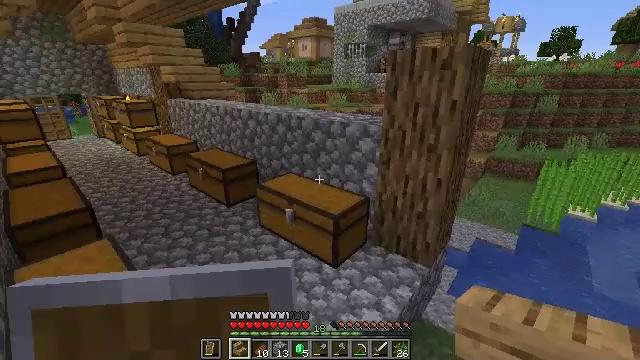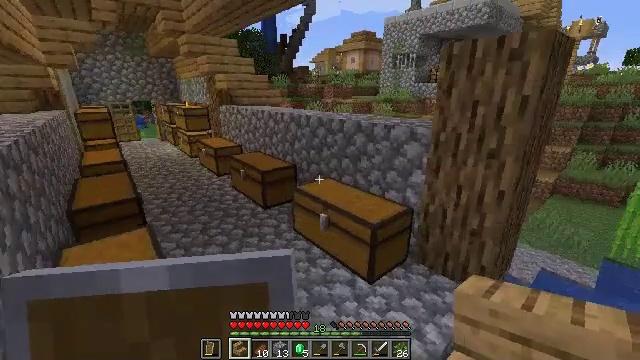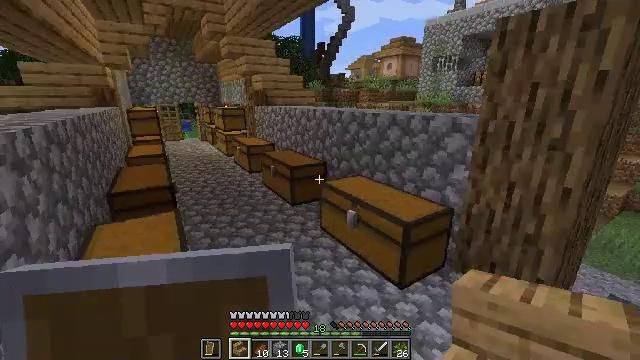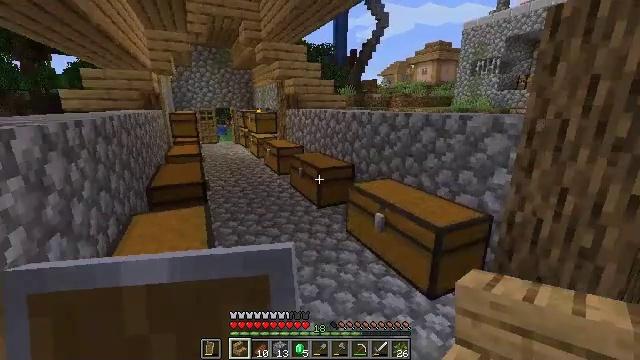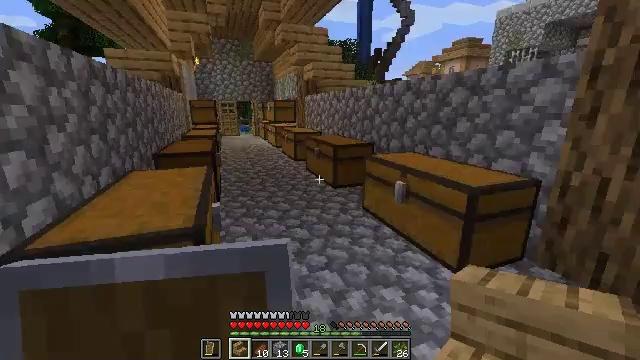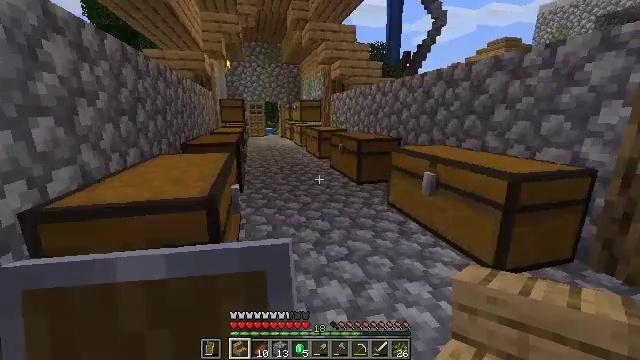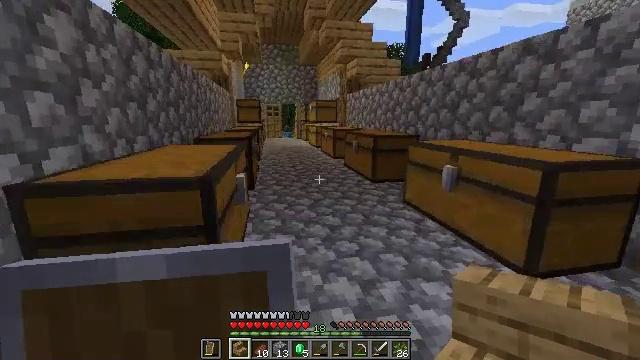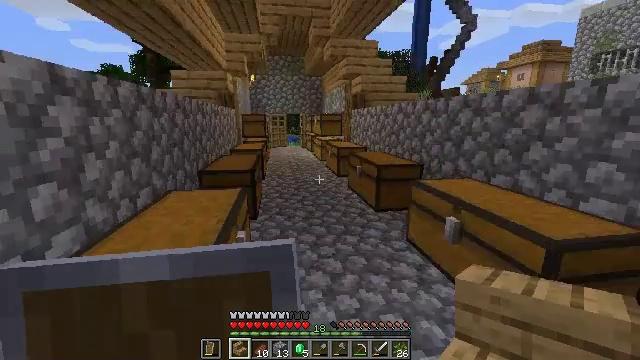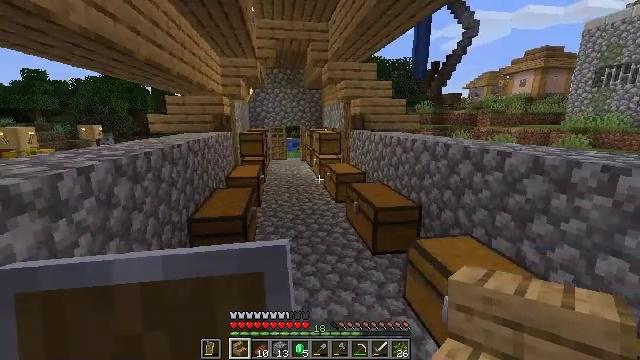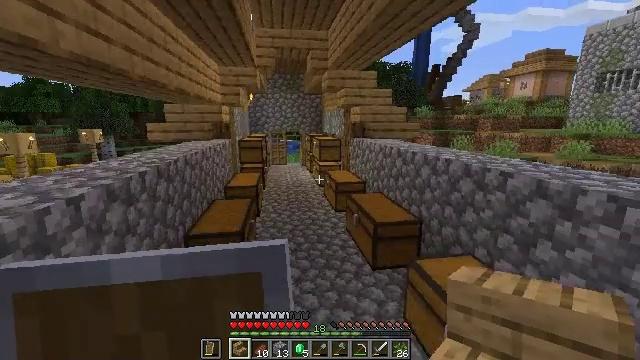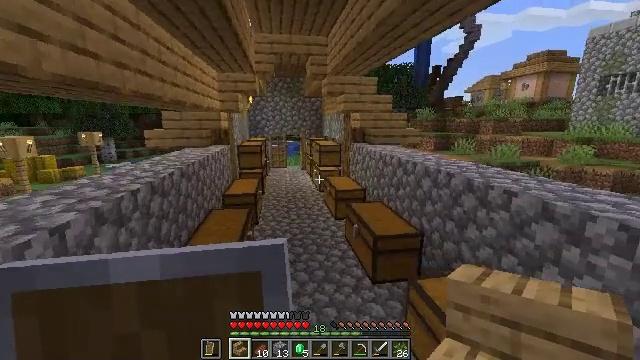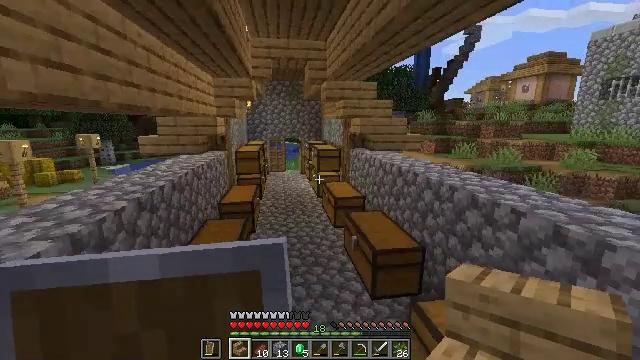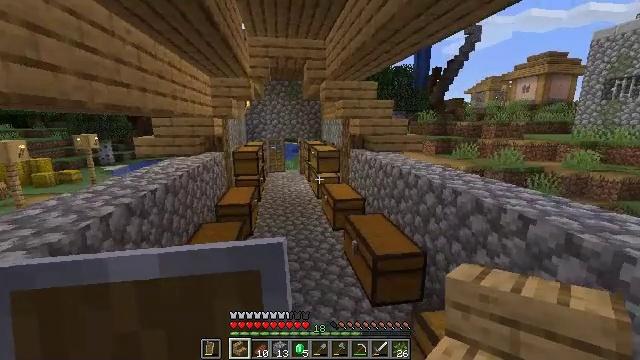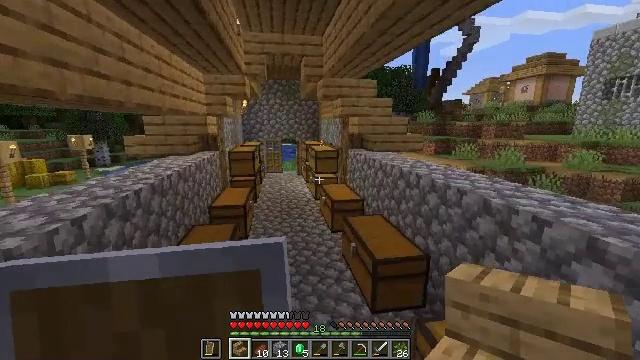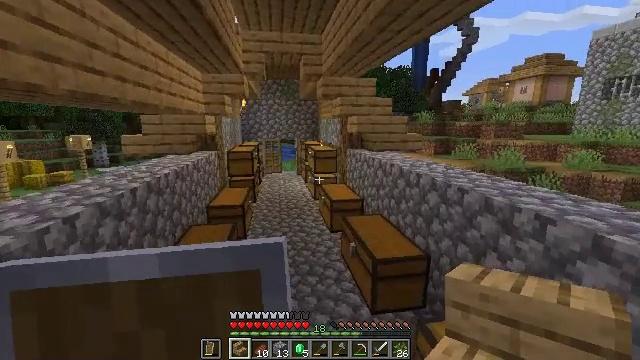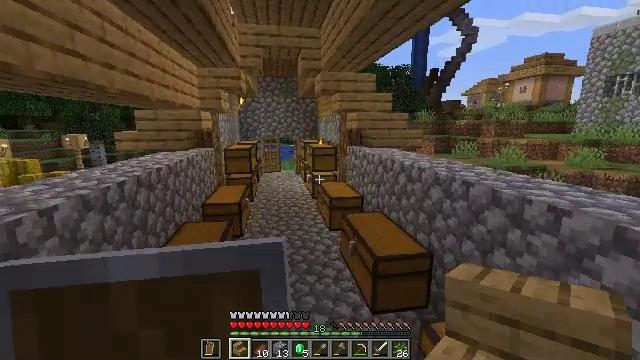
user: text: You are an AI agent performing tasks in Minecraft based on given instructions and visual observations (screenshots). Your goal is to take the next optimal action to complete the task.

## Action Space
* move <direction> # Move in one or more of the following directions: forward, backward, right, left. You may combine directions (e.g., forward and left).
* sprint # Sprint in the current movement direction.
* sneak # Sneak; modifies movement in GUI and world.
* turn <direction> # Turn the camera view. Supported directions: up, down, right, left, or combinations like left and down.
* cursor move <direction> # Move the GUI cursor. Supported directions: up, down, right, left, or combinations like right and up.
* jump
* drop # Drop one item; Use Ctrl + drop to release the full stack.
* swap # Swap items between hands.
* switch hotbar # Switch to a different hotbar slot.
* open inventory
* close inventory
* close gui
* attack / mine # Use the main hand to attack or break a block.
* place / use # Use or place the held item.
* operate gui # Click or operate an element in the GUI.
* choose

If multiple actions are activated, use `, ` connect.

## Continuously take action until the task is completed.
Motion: motion action
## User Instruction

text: Make stairs using oak planks.
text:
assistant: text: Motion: move forward, turn left and up
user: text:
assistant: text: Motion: move forward, turn left and up
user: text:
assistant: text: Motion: move forward, turn left and up
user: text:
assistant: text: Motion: move forward, turn left
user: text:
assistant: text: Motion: move forward, turn left and up, jump
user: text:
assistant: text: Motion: move forward, turn left, jump
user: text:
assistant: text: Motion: move forward, turn left, jump
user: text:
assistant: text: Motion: move forward, jump
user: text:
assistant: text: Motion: move forward
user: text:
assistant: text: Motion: move forward
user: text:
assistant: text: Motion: move forward
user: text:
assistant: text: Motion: move forward
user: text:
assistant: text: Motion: move forward
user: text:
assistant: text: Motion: move forward
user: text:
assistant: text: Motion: no_op
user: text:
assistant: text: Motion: no_op
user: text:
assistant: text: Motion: no_op
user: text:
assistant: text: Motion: no_op
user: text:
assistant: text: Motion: move forward, turn left
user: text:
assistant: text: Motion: move forward, turn left and up
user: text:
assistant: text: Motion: turn left and up
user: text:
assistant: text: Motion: turn left and up
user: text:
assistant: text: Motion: turn left and up
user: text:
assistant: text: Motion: turn left and up
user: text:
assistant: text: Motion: turn left and up
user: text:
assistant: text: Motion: turn left and up
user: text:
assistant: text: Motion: no_op
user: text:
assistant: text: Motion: turn up
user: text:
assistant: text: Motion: no_op
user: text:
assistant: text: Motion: turn up